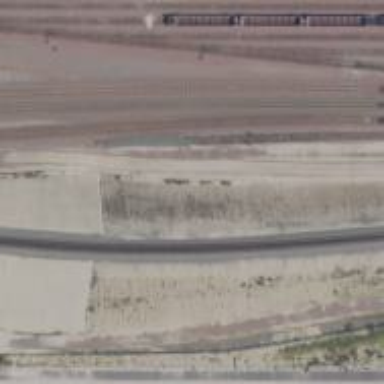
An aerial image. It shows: Railway line running on embankment.